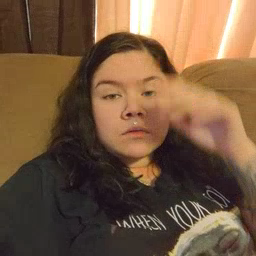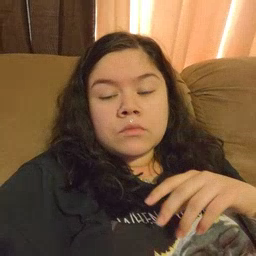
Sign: dad